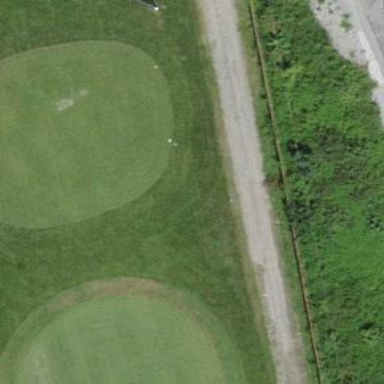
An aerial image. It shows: Grassy area designated as golf tee.